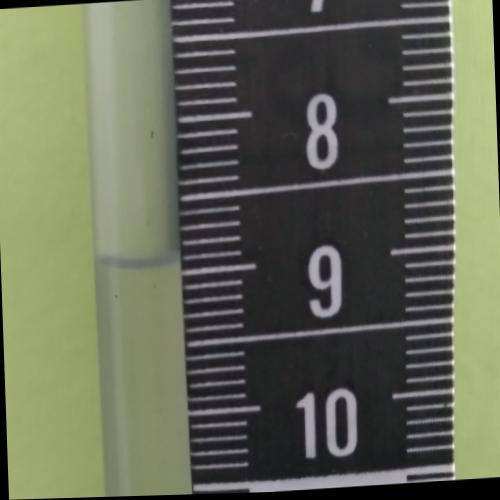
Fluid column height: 8.9 cm